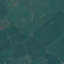
Label: Pasture